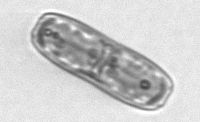
Label: Ephemera